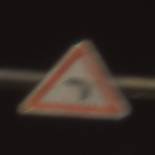
Verkehrszeichen: KurveLinks
Umgebung: Outdoor, Urban
Tageszeit: Night
Wetter: Clear
Licht: Artificial
Jahreszeit: NotSpecified
Kontrast: HighContrast